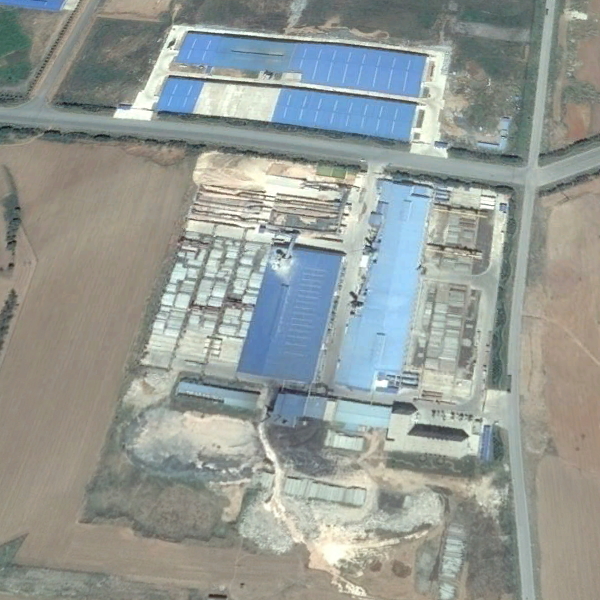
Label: Industrial